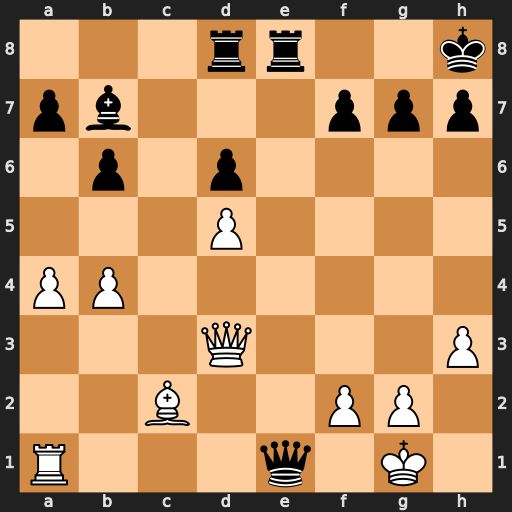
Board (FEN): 3rr2k/pb3ppp/1p1p4/3P4/PP6/3Q3P/2B2PP1/R3q1K1
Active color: w
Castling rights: -
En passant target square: -
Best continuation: Rxe1 Rxe1+ Kh2